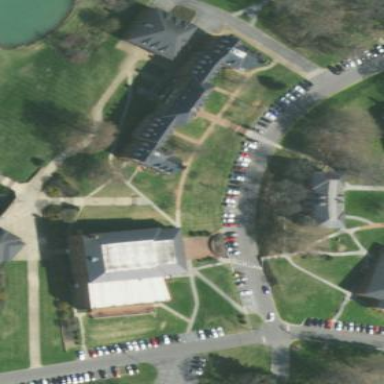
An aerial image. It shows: Residential building belonging to university.